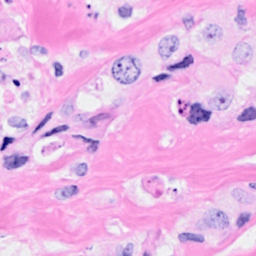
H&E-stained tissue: Breast